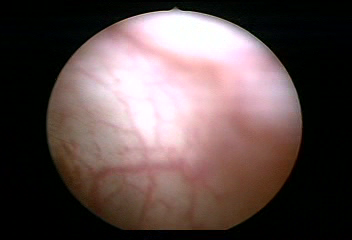
Modality: WLC
Class: Normal mucosa
Bladder cancer association: No